Question: I created a helper to build a list my problem it's that each time that if expression it's evaluate prints the value with true or false in my html. How can I avoid this behavior???
Here's my helper
'''
@helper elementTipificacion(IEnumerable<prueba.Models.Tipificacion> datos){
foreach (var item in @datos)
{
if (@item.Tipificacion1.Count > 0) <--- this the expression thay print's true or false
{
<li>
<a href="#" id="tipificacion-@item.IdTipificacion">@item.Nombre</a>
<ul>
@elementTipificacion(@item.Tipificacion1)
</ul>
</li>
}
else{
<li>
<a href="#" id="tipificacion-@item.IdTipificacion">@item.Nombre</a>
</li>
}
@datos.ToList().Remove(@item);
}
}
'''
And this the output

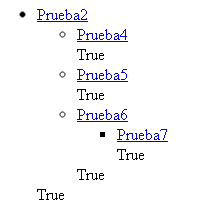
Answer: You have too many '@'. Use '@' only when you want to output a server side variable to the HTML. When you are inside a server side statement such as foreach, if, ... don't use @:
'''
@helper elementTipificacion(IEnumerable<prueba.Models.Tipificacion> datos)
{
foreach (var item in datos)
{
if (item.Tipificacion1.Count > 0)
{
<li>
<a href="#" id="tipificacion-@item.IdTipificacion">
@item.Nombre
</a>
<ul>
@elementTipificacion(@item.Tipificacion1)
</ul>
</li>
}
else
{
<li>
<a href="#" id="tipificacion-@item.IdTipificacion">
@item.Nombre
</a>
</li>
}
datos.ToList().Remove(item); // <!-- not sure the usefulness of this line
// The .ToList() extension method returns a new list everytime you call it
// and you don't seem to be doing anything with the result of it, you don't even
// assign it to a variable
}
}
'''